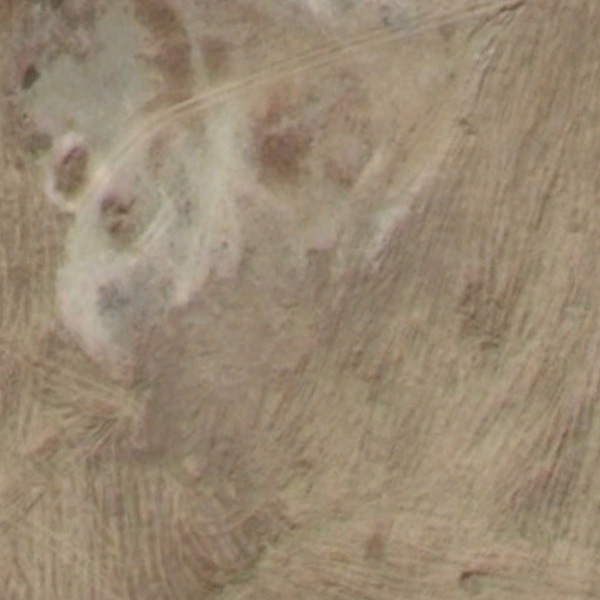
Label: BareLand